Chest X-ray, PA view. Patient: 54 years old, sex M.
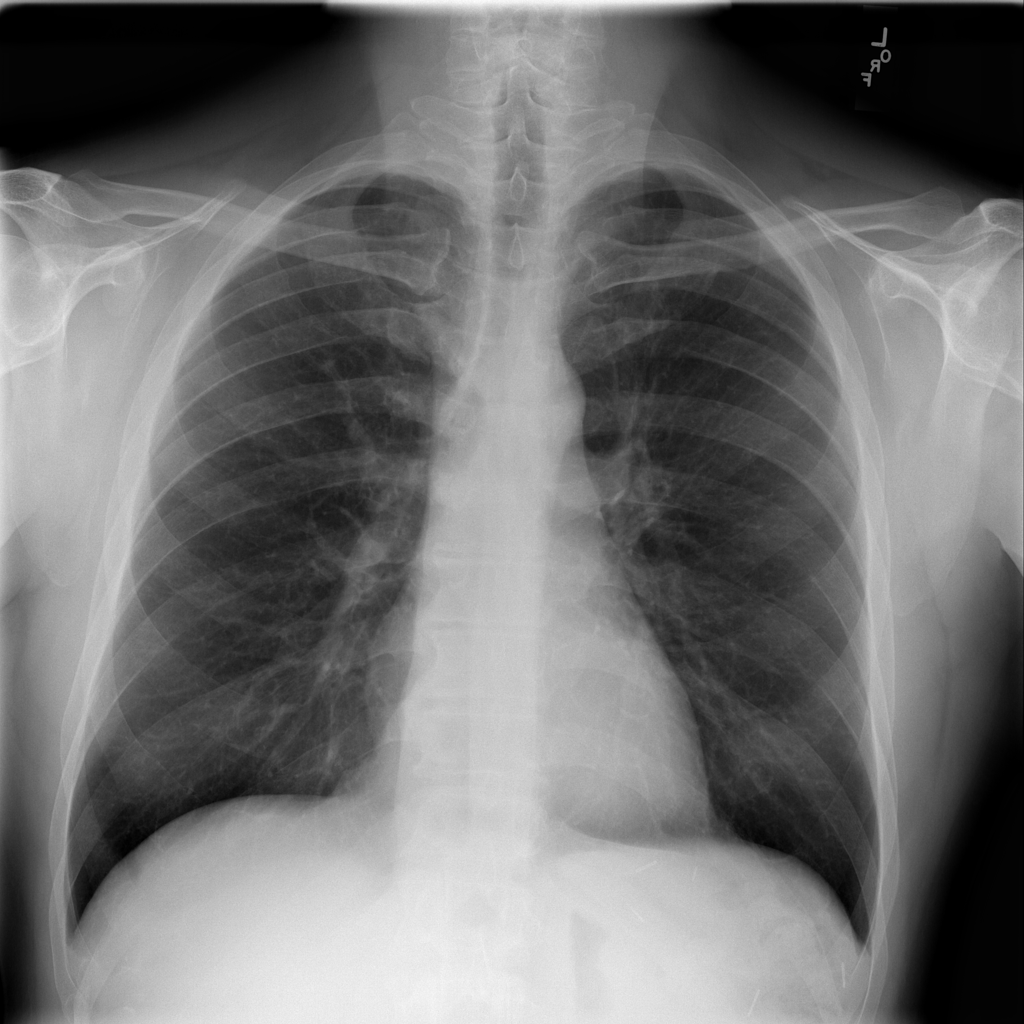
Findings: No Finding